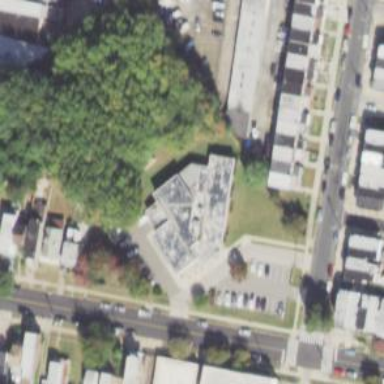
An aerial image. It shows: Building.